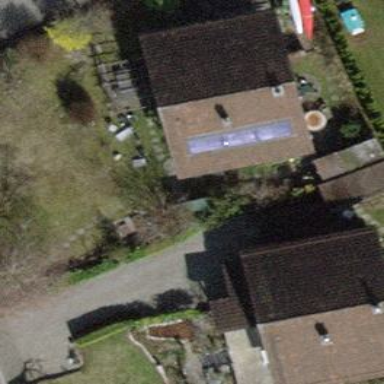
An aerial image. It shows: Detached building.